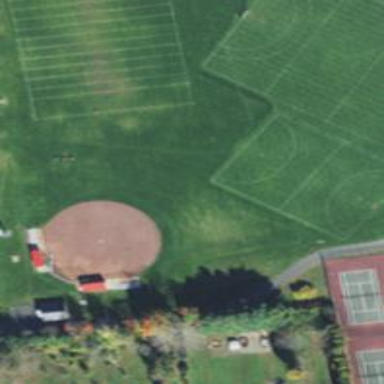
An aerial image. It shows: Baseball pitch for leisure land activities.